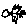
Label: bird